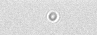
Label: camera_spot